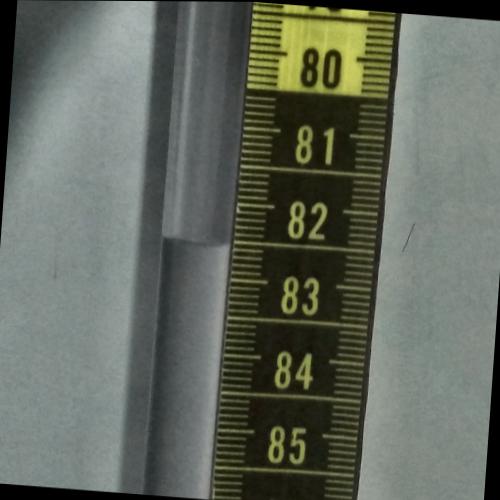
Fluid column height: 82.5 cm